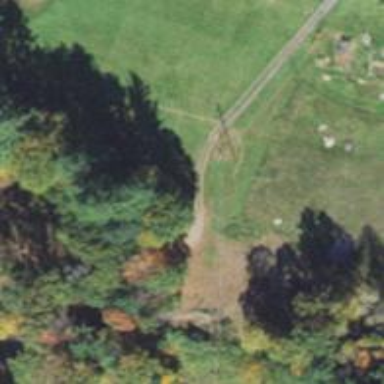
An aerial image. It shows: Power pole.